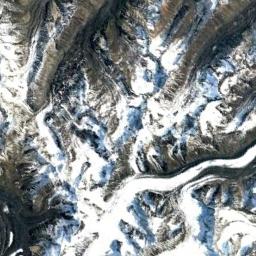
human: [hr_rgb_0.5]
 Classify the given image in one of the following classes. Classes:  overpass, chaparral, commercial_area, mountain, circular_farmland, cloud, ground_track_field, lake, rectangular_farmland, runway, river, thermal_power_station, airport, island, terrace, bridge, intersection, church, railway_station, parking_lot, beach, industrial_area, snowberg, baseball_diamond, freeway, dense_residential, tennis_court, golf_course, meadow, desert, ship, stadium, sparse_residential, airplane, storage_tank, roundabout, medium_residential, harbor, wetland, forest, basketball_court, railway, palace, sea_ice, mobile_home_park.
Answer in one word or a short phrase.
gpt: snowberg